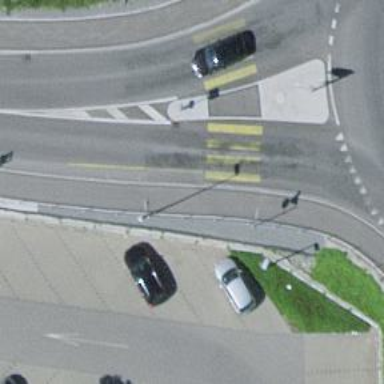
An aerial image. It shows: Uncontrolled zebra crossing with marked island on the road.